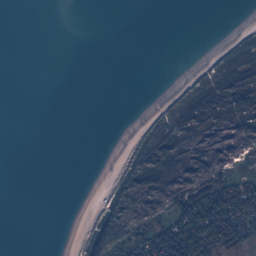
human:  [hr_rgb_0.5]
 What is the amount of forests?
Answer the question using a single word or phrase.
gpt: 63

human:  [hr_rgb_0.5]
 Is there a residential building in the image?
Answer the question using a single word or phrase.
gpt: yes

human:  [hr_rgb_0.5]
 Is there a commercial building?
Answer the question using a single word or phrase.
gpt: yes

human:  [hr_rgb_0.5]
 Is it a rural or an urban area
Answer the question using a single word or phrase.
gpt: rural

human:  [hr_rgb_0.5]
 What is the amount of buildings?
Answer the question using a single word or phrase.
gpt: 366

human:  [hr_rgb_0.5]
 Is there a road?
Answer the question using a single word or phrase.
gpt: yes

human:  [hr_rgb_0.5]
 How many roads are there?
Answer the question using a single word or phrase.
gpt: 52

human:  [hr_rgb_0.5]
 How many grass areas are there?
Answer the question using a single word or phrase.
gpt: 30

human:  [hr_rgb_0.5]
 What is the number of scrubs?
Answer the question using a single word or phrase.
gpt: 6

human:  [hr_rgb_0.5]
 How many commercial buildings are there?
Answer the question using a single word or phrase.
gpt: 1

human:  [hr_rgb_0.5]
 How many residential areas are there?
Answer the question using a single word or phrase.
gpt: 1

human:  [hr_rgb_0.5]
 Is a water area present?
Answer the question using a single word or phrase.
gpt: yes

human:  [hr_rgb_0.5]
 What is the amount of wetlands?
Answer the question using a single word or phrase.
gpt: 3

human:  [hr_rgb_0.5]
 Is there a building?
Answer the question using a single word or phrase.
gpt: yes

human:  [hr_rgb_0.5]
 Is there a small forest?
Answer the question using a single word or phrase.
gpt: yes

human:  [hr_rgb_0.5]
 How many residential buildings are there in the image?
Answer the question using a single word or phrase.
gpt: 358

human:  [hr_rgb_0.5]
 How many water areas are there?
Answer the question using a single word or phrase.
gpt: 7

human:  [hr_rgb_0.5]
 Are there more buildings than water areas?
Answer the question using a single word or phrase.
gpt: yes

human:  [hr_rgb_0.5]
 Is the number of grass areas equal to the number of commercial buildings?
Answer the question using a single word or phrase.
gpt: no

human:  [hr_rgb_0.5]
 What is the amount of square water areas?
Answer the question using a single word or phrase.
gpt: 1

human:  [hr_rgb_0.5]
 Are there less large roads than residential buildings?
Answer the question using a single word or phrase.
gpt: yes

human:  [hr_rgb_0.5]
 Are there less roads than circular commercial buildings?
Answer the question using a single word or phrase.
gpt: no

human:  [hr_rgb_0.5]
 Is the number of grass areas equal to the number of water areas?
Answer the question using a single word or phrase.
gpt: no

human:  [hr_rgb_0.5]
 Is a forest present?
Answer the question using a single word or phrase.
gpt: yes

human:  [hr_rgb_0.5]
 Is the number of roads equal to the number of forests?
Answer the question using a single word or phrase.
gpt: no

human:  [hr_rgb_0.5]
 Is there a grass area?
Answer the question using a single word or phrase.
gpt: yes

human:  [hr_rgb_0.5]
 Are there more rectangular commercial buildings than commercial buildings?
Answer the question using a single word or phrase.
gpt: no

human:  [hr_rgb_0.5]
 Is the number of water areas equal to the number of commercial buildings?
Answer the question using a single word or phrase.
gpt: no

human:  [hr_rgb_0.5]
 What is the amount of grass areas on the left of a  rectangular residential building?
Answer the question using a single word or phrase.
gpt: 26

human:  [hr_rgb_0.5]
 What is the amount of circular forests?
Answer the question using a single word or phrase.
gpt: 0

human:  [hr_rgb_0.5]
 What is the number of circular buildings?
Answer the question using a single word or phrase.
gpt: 0

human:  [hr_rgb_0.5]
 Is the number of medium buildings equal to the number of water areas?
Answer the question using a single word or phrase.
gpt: no

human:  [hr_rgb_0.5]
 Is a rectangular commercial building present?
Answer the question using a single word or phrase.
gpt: no

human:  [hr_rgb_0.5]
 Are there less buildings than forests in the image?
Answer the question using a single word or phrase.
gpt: no

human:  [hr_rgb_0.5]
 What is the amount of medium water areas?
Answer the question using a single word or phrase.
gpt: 1

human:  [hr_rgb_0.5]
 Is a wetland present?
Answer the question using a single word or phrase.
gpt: yes

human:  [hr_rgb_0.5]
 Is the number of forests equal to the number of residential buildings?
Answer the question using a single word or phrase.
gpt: no

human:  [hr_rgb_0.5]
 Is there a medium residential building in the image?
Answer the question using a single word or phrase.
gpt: no

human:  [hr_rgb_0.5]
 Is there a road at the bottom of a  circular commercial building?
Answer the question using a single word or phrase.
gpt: no

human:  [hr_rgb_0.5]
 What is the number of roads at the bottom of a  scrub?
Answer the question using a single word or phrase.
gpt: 51

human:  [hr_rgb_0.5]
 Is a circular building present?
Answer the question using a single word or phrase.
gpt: no

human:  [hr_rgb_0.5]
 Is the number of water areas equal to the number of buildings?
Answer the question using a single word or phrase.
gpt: no

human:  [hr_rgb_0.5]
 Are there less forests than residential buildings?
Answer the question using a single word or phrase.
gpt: yes

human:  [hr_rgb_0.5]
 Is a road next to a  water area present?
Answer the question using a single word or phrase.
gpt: yes

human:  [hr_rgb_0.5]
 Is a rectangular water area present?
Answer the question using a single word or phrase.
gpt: yes

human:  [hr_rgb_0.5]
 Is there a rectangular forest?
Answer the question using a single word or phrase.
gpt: yes

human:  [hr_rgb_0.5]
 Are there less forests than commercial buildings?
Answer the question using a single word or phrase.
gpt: no

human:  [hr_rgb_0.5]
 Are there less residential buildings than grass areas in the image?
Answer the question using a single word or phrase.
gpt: no

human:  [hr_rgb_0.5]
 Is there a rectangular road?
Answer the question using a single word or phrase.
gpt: no

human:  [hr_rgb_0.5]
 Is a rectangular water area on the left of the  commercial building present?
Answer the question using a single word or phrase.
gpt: yes

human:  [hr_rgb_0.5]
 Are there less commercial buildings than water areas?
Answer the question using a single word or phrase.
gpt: yes

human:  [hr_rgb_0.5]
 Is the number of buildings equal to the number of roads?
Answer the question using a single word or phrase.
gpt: no

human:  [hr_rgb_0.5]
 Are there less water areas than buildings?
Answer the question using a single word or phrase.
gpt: yes

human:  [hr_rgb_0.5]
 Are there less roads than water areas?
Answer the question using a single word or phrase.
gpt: no

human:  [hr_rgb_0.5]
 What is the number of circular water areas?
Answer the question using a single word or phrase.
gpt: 1

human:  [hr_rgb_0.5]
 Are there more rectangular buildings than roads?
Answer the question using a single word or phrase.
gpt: yes

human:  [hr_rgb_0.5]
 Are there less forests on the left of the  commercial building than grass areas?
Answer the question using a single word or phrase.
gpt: no

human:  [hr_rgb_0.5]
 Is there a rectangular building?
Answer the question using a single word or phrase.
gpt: yes

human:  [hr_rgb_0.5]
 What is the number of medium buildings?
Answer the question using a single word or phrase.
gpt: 0

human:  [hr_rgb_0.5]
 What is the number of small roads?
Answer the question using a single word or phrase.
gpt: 52

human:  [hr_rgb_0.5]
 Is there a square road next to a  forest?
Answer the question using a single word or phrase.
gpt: no

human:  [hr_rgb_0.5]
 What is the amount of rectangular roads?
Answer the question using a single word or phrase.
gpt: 0

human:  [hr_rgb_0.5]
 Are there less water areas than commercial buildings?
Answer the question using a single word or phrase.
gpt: no

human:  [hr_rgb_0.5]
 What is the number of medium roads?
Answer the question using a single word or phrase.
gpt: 0